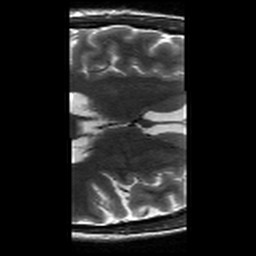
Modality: T2w
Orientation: axial
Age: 48
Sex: female
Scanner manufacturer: siemens
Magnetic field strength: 3 T
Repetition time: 8.02 s
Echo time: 0.08 s